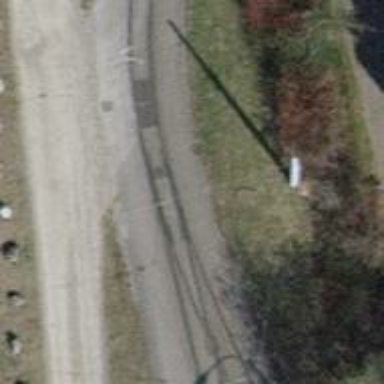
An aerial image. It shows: Railway switch.